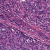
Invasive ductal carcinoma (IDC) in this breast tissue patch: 1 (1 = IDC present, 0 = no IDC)